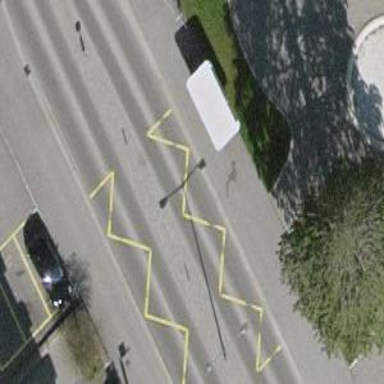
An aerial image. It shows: Bus stop with shelter for public transport.